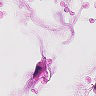
Metastatic tissue present: no